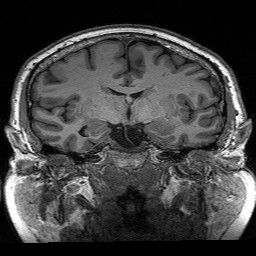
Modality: T1w
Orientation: sagittal
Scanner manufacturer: siemens
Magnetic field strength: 3 T